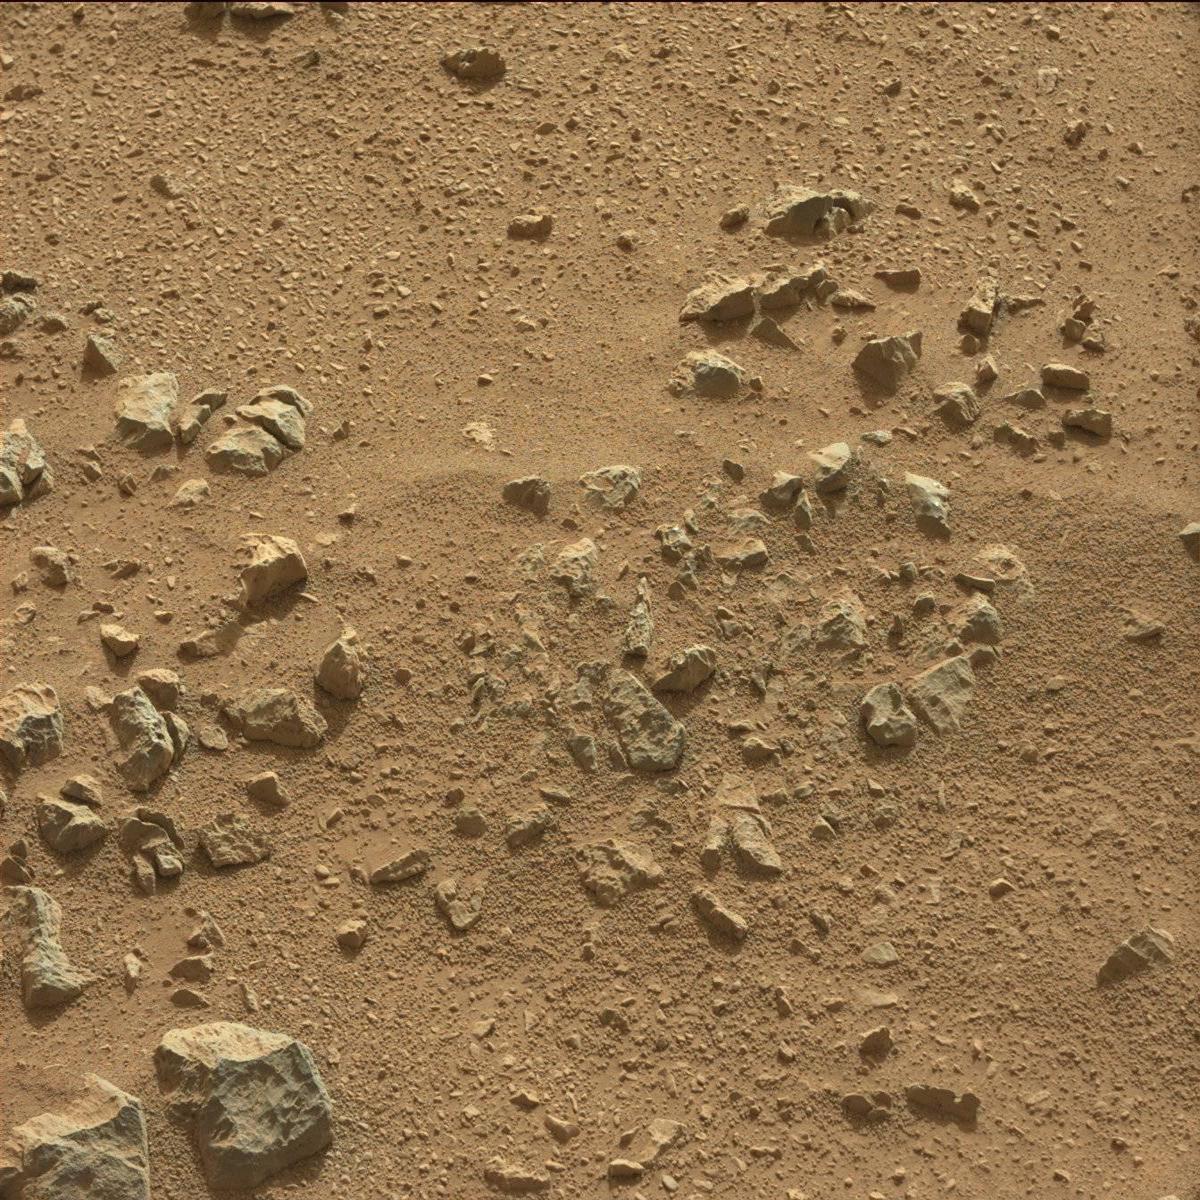
Terrain classes present: Bedrock, Rock, Sand / Soil